Question:
The contents in the cell array are as in the image showed above. I have two issues:
1. I have to move cells in columns to the preceding ones wherever there are 0s. For example in row 1, the 1x7 cell has to come to the cell after 1x19 cell and so on.
2. While doing this, the cells with [] should also be moved replacing the preceding 0s.
I tried using 'strncmp', 'ismember' and other functions, but the '0' is throwing errors.
The code is this:
It doesnt do all the work though. The cells being copied have to be deleted from the end.
'''
for m=1:200
for i=1:46
for j=1:199
try
if(tags{i,j}==0)
for k=j:199
tags{i,k}=tags{i,k+1};
tags{i,k+1}='';
end
end
catch exception
end
end
end
end
'''
Each of the cells contains strings. Is there any way I can write them to a text file?
All the strings in a cell have to be in the same line followed by a new line for the strings in the next cell.
Again, I tried this using a lot of functions, but I am unable to do it properly. I just get the first string in every cell to the text file.
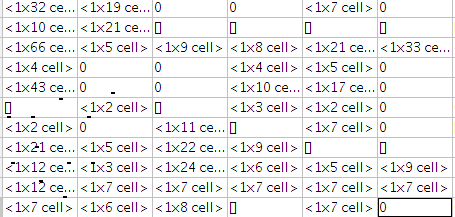
Answer: Here's an alternative approach: Instead of iterating over the array, create a new one and fill in only the non-zero values (note: if you want to avoid making a new array, you can, in the loop, create a temporary copy of the row, empty the row in the array, and overwrite). With some clever array shuffling, you could do step 3 without the loop entirely, btw.
'''
%# step 1: find non-zeros
nonZeros = cellfun(@(x) ~iscell(x) && ~isempty(x), tags);
%# step 2: create new array with all empty
[nRows,nCols] = size(tags);
newTags = cell(nRows,nCols);
%# step 3: for every row: copy the non-zero entries
[goodRows,goodCols] = find(nonZeros);
for iRow = 1:nCols;
myGoodCols = goodCols(goodRows==iRow);
nGoodCols = length(myGoodCols);
if nGoodCols > 0 && nGoodCols < nCols
%# shift everything
newTags(iRow, 1:nGoodCols) = tags(iRow,myGoodCols);
end
end
%# step 4 : write out tags
fid = fopen('tags.txt','w+');
for iRow = 1:nRows
for iCol = 1:nCols
if ~isempty(tags{iRow,iCol})
fprintf(fid,'row %i col%i : ',iRow,iCol);
fprintf(fid,'%s ',tags{iRow,iCol}{:});
fprintf(fid,'
');
end
end
end
'''